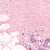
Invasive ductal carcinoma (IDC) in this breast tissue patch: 0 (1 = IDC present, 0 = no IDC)